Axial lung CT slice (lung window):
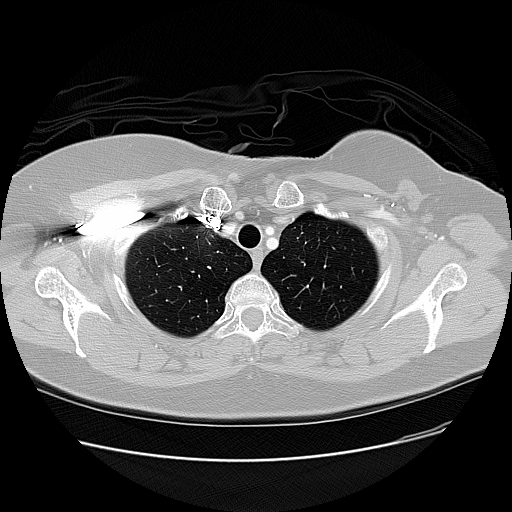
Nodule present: no